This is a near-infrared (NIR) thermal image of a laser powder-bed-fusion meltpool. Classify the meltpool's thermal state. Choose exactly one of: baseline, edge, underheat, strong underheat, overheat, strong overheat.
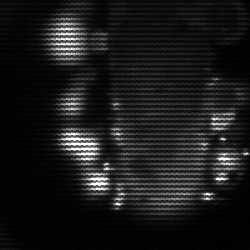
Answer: strong underheat